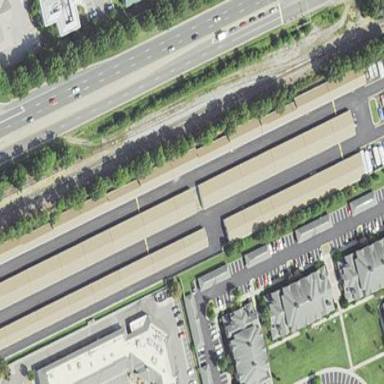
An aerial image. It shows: Area used for garages with storage rental services available.